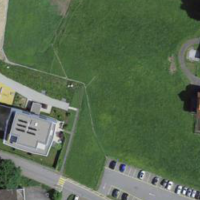
EUNIS habitat code: 55
Species observed at this site:
Neottia nidus-avis